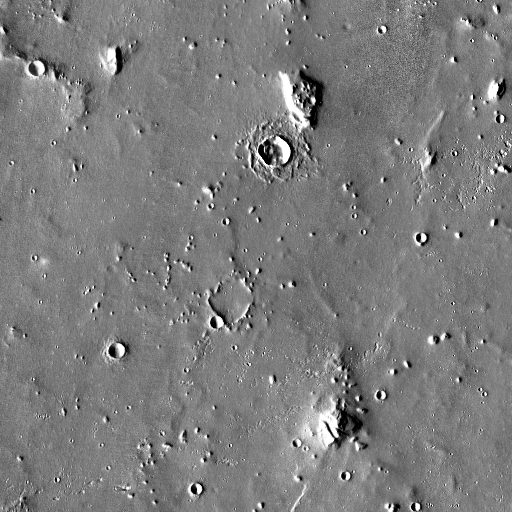
Crater classes present: Background, Other, Buried, Secondary